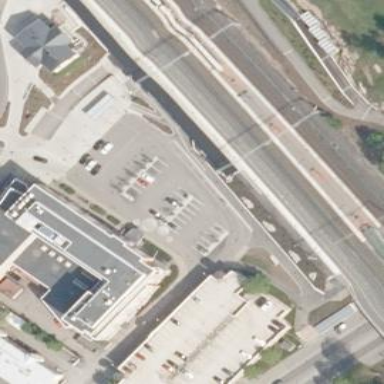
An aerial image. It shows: Parking area with asphalt surface.